Field crop: maize
Growth stage: 1
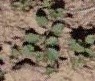
Species: convolvulus